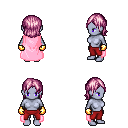
a pixel art fantasy rpg character, female body template, dark elf, purple skin, pink cape, red pants, pink long bangs hairstyle, gold gloves, four views (front, back, left, right), 2x2 character sprite sheet, small pixel art, hard edges, no anti-aliasing